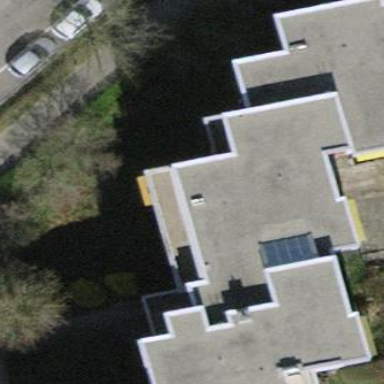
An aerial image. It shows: Modern apartment building with flat roof design.